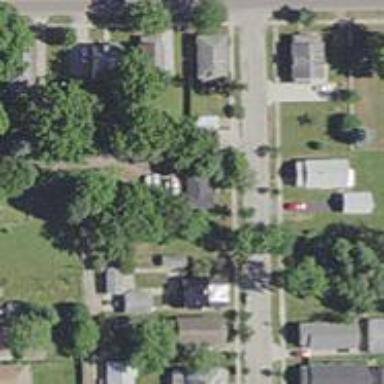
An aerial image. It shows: Alley classified as service road.